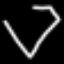
Label: diamond